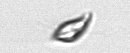
Label: Cryptophyta